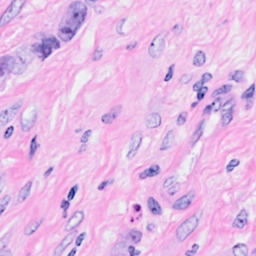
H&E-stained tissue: Breast